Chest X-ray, AP view. Patient: 52 years old, sex M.
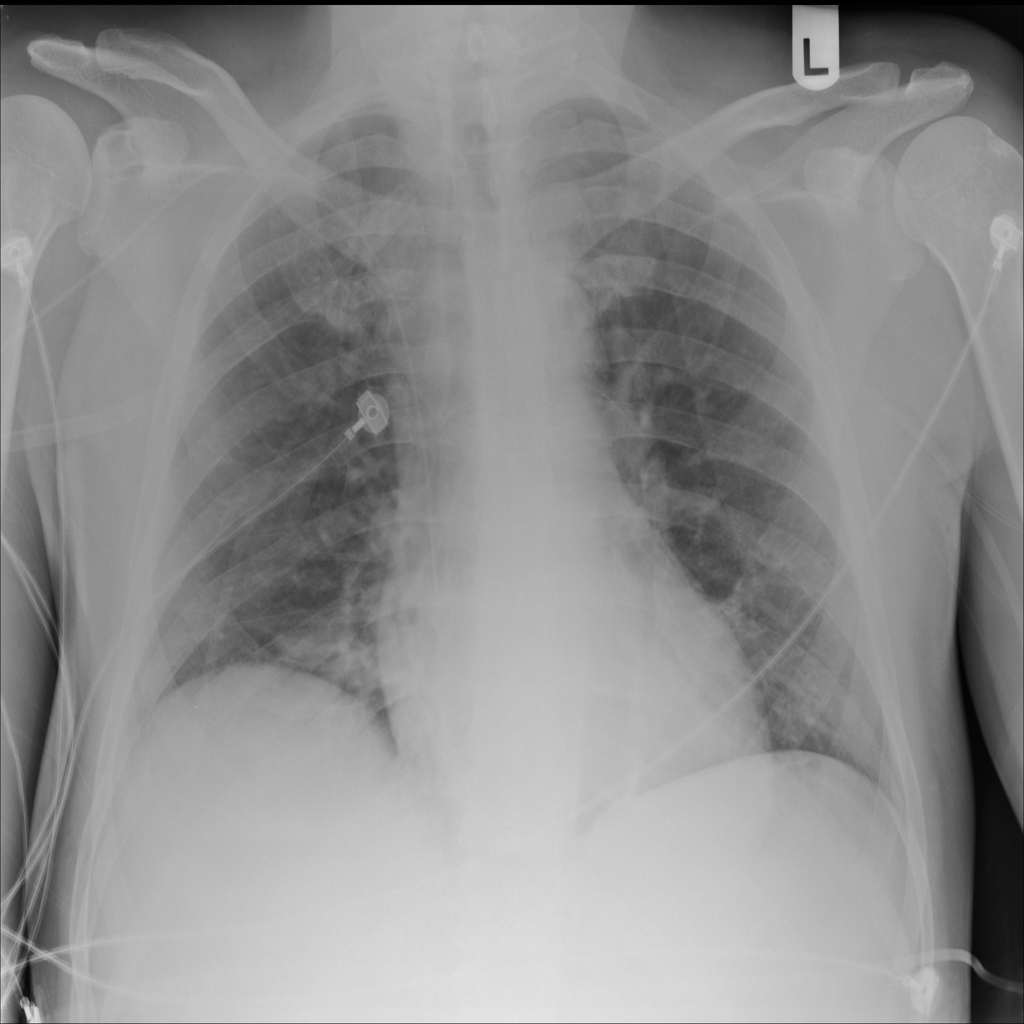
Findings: Atelectasis, Infiltration